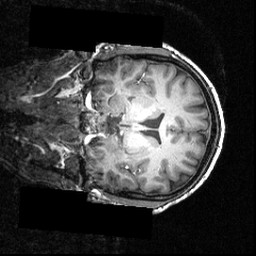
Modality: T1w
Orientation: coronal
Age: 23
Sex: male
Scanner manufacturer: siemens
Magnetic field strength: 3.951 T
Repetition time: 1.5 s
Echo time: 0.00335 s